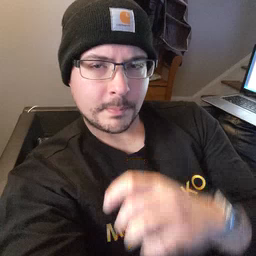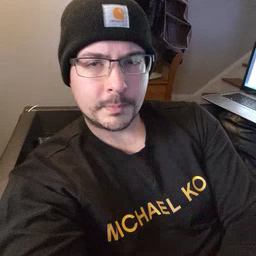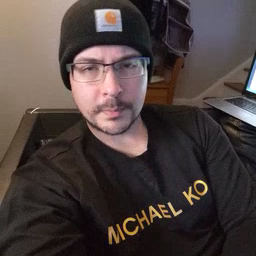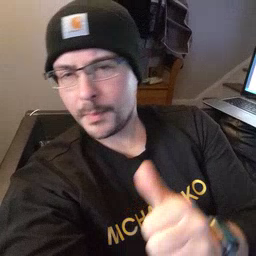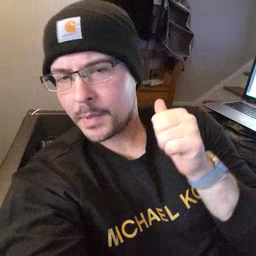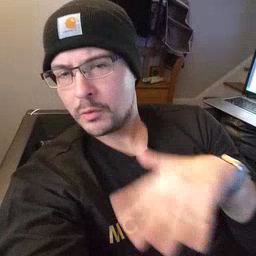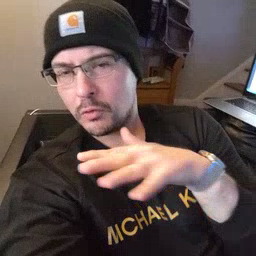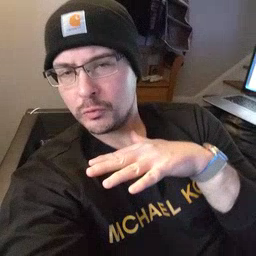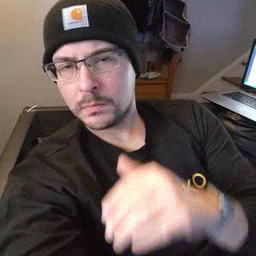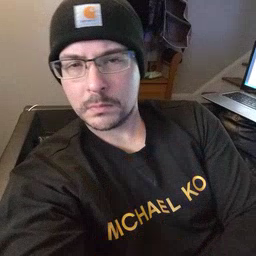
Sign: backyard